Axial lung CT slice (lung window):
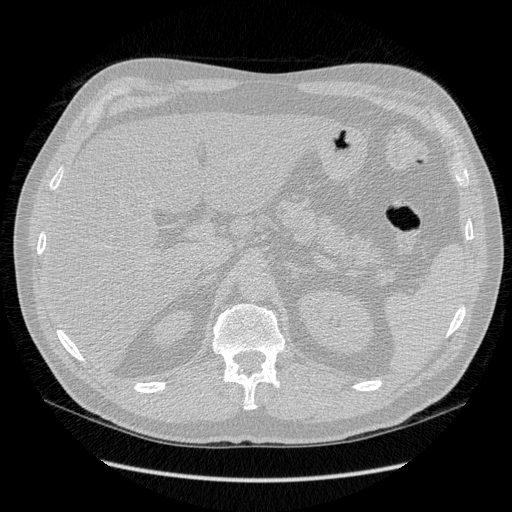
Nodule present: no